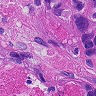
Metastatic tissue present: yes